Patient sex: M
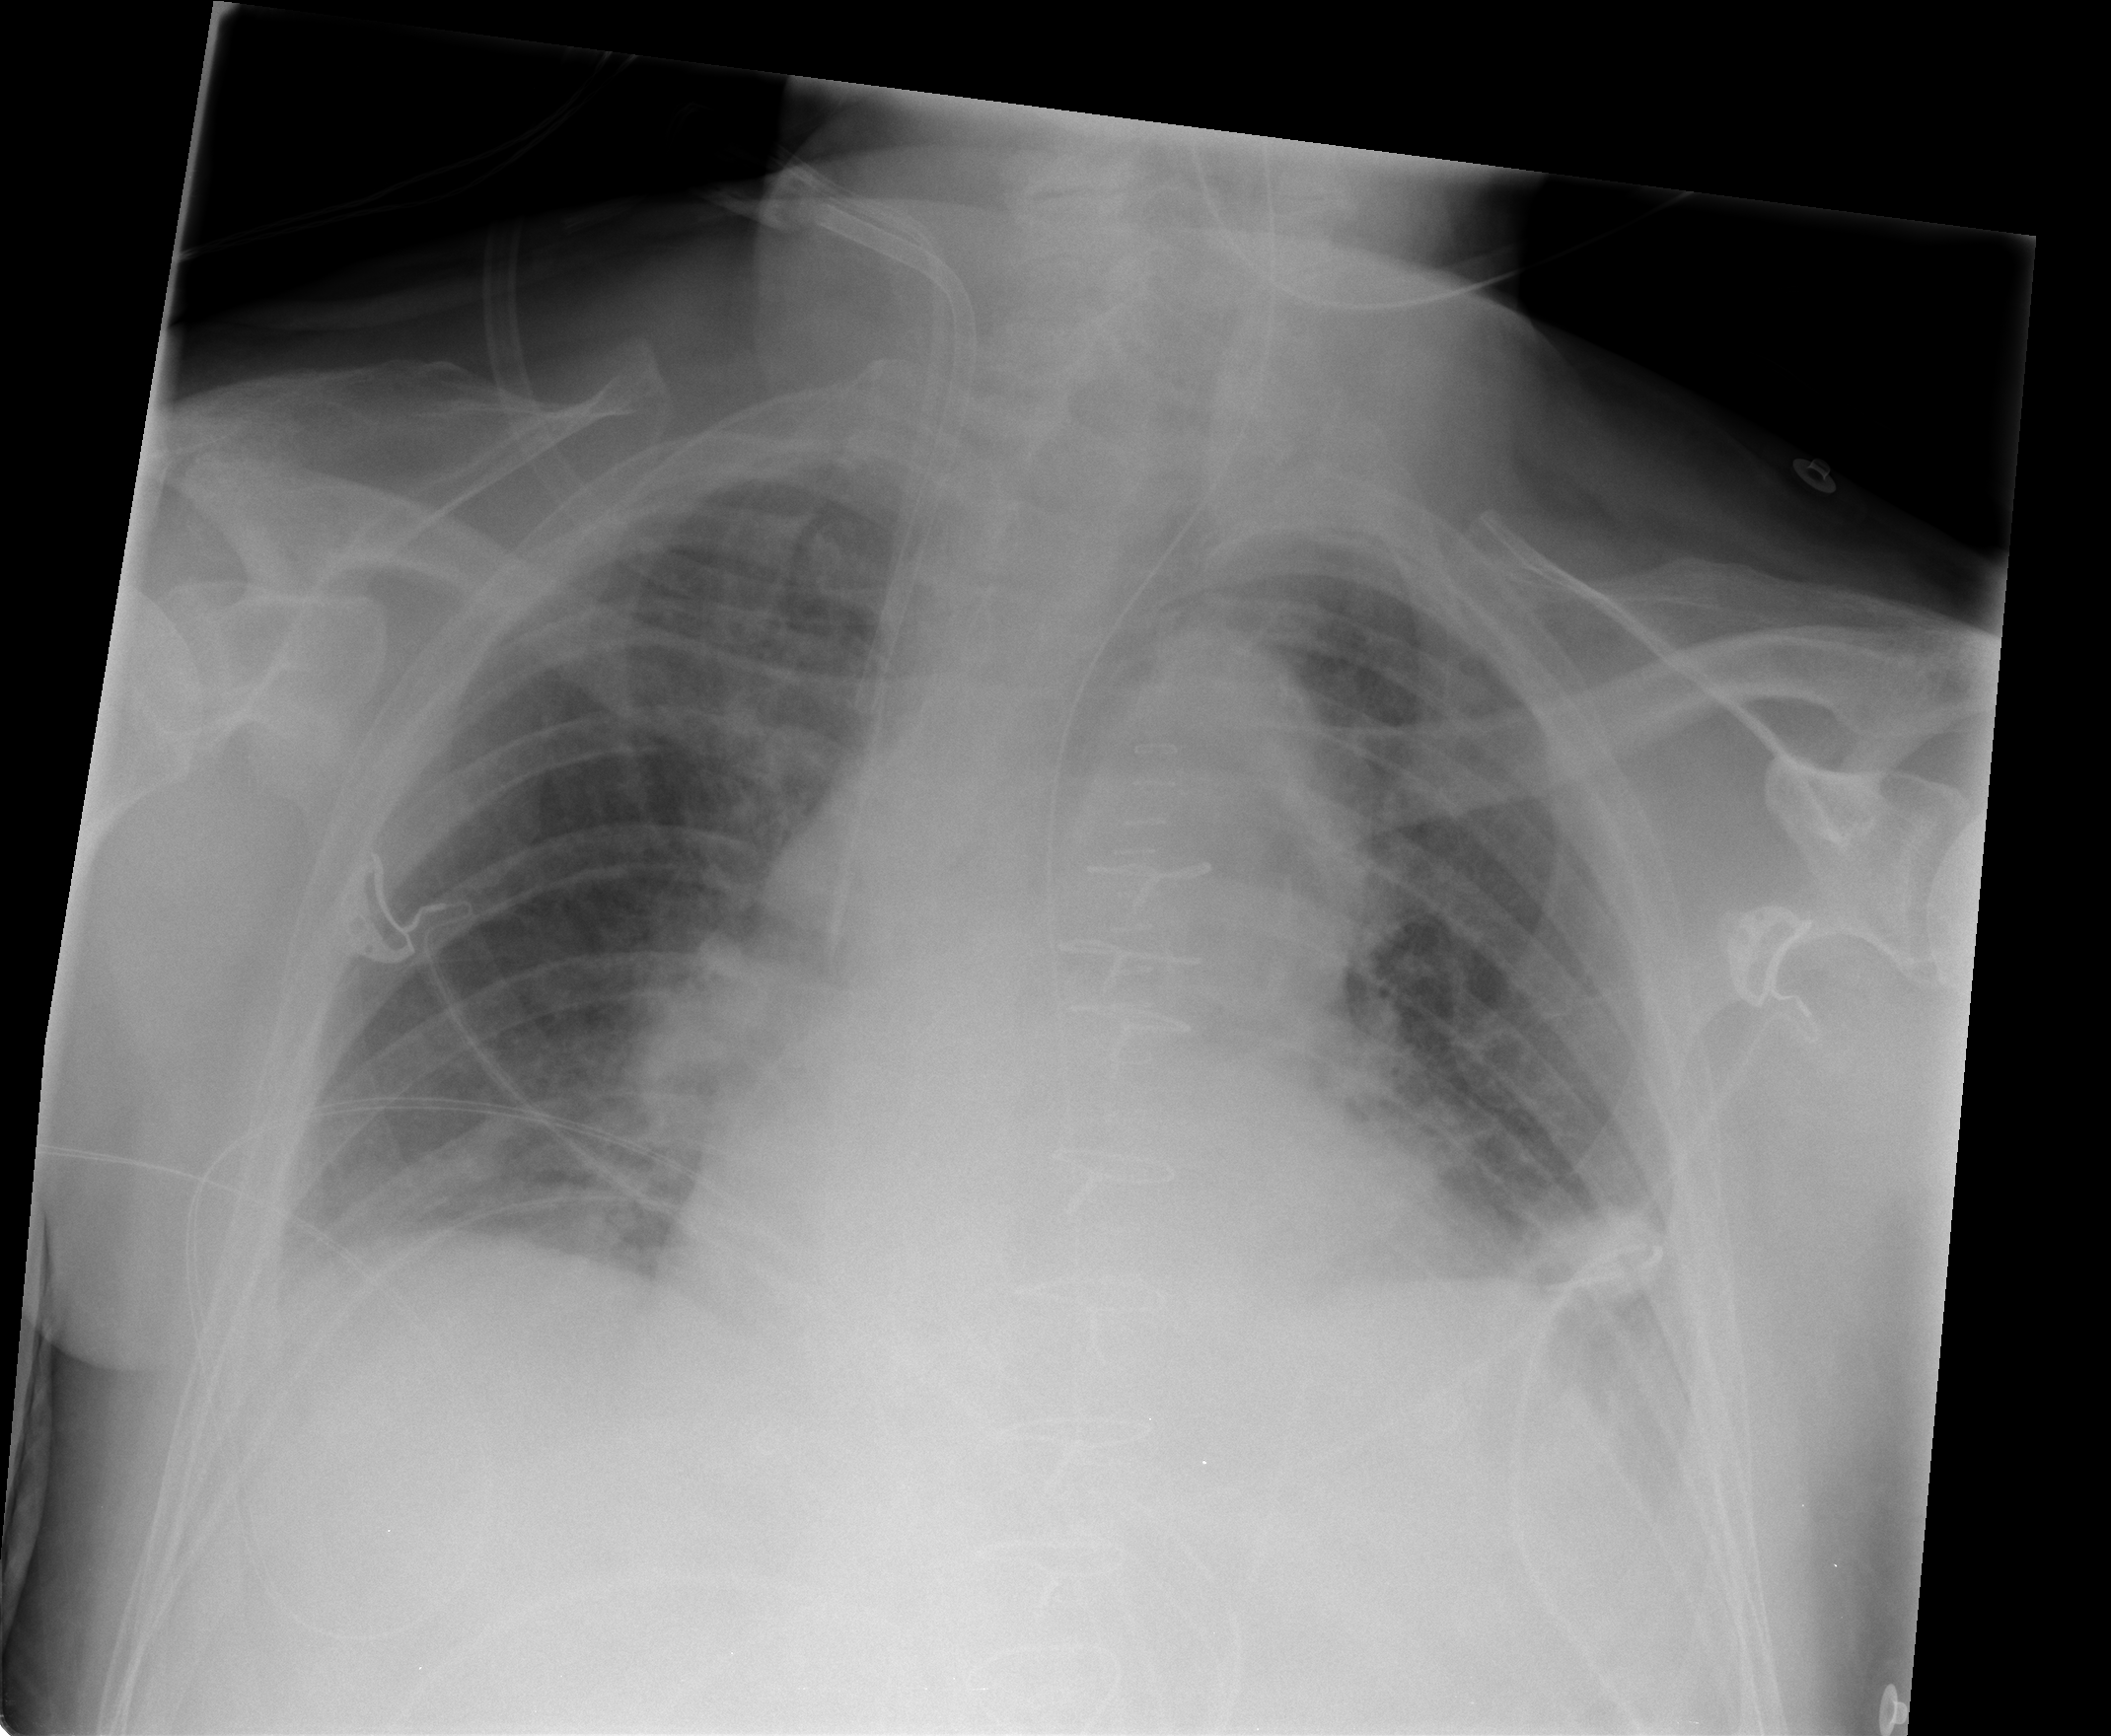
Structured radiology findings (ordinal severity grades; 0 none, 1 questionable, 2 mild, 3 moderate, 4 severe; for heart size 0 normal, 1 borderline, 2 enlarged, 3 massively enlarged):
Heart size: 1
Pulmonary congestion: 2
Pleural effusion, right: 1
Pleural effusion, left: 2
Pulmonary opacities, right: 2
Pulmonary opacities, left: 0
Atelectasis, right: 2
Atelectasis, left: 2